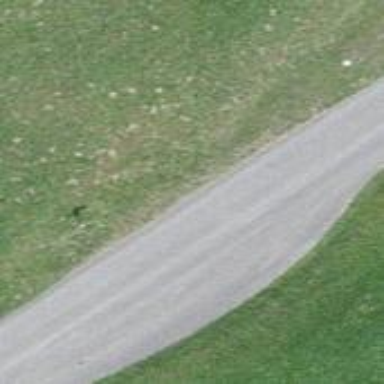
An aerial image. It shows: Passing place on the road.